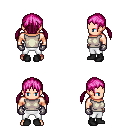
a pixel art fantasy rpg character, male body template, human, light skin, white sleeveless shirt, white pants, pink twin-tailed hairstyle, metal gloves, black shoes, four views (front, back, left, right), 2x2 character sprite sheet, small pixel art, hard edges, no anti-aliasing